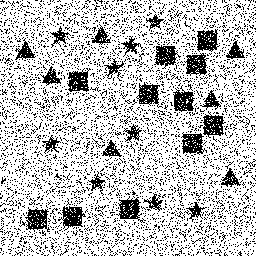
Squares: 11
Triangles: 7
Stars: 9
Total shapes: 27